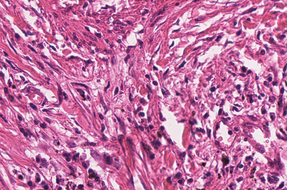
Tumor epithelial tissue: no
Tumor-associated stroma tissue: yes
Normal tissue: no